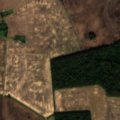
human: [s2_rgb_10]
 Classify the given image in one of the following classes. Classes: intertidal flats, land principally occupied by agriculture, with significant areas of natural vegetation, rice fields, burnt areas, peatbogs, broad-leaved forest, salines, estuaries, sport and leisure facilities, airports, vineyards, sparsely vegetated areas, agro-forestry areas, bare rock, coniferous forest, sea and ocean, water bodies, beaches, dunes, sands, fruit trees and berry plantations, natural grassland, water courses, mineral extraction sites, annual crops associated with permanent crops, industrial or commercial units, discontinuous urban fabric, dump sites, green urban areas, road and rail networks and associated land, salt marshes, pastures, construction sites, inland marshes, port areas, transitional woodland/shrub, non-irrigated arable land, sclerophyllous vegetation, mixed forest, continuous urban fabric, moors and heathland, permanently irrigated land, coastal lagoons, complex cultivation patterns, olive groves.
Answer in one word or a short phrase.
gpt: non-irrigated arable land, broad-leaved forest